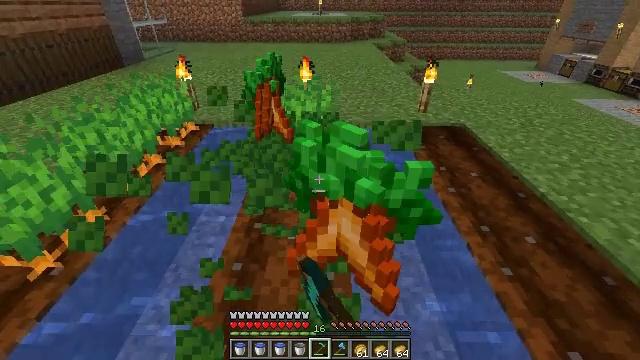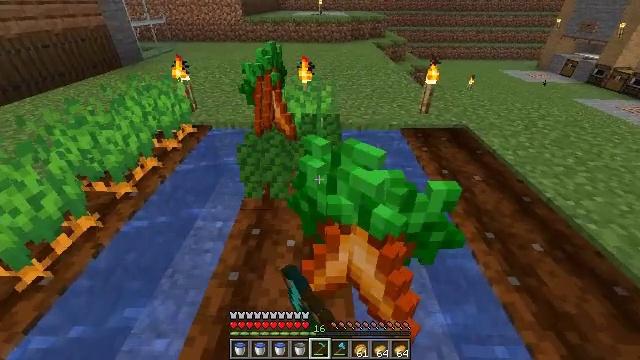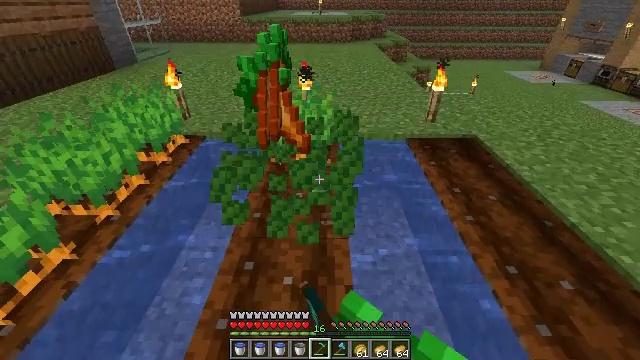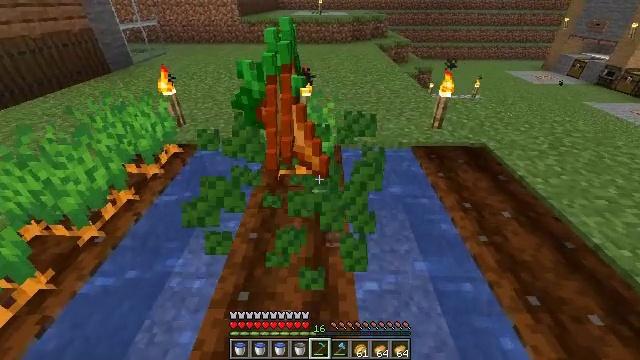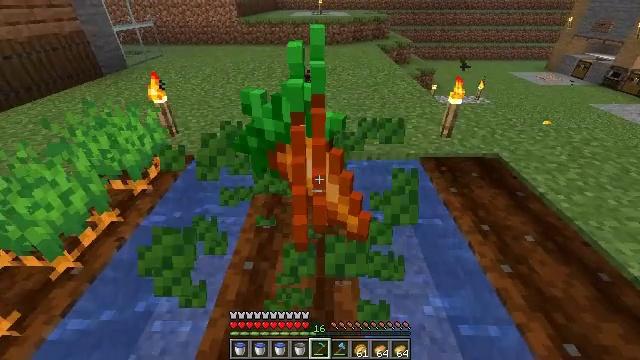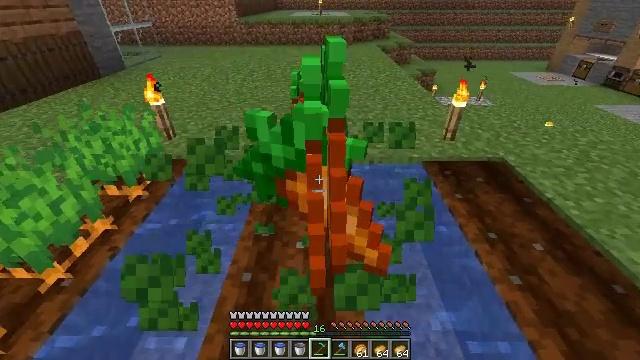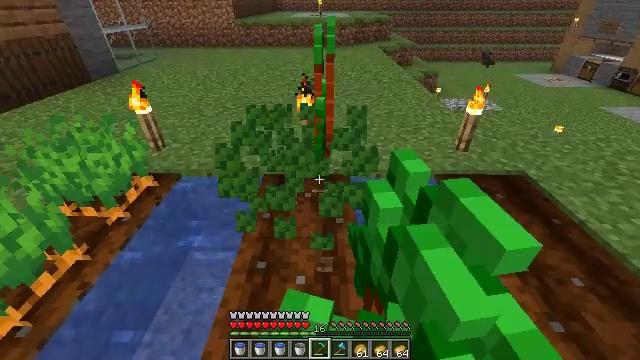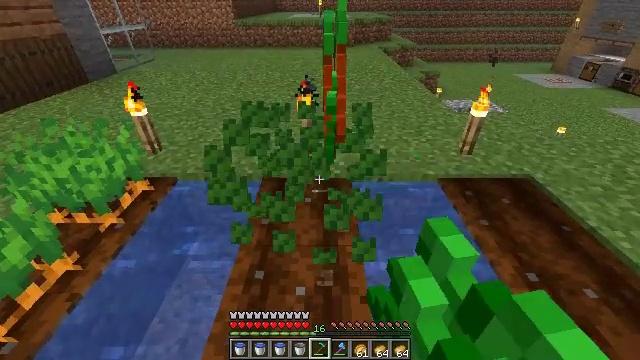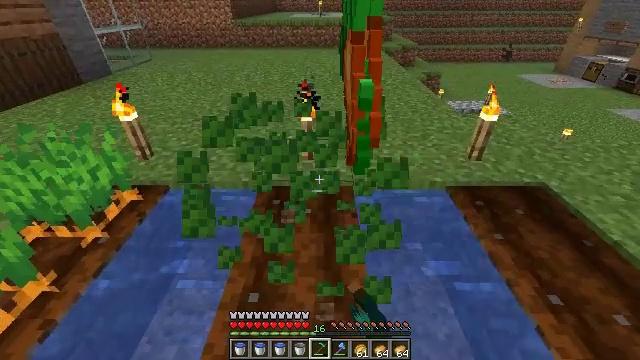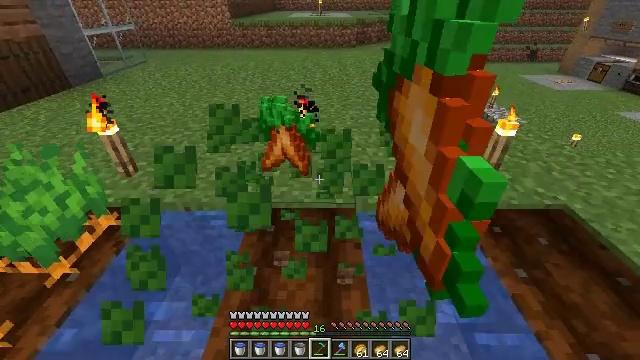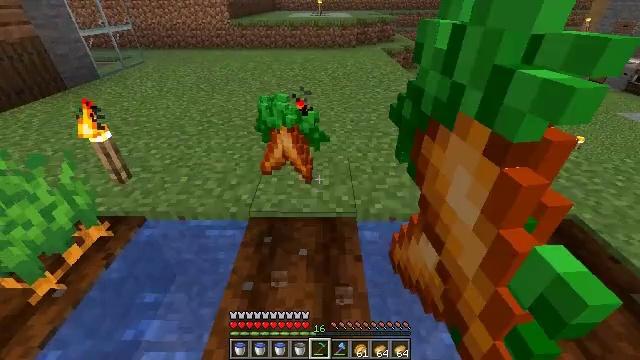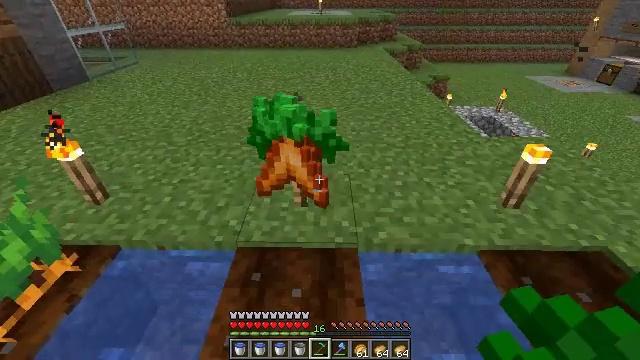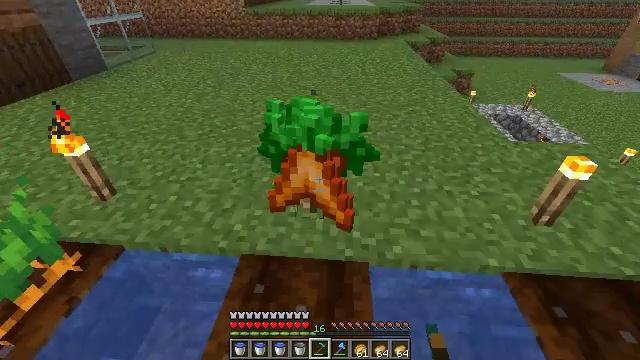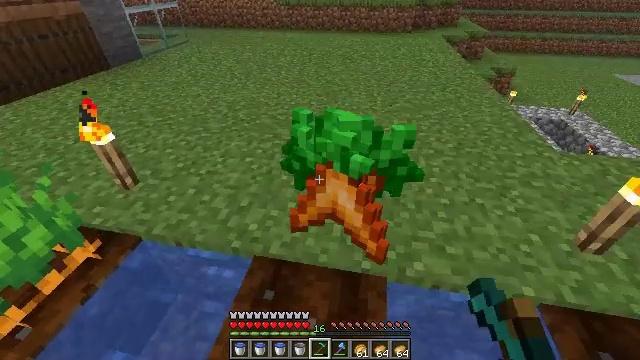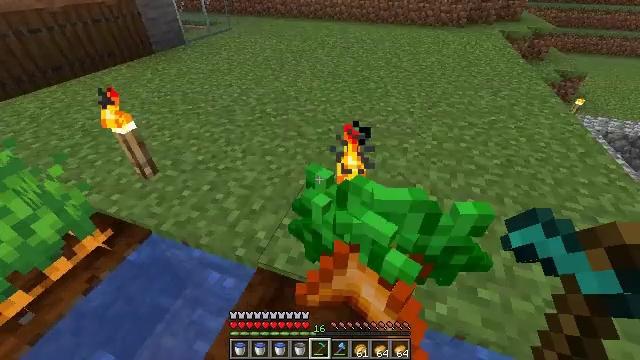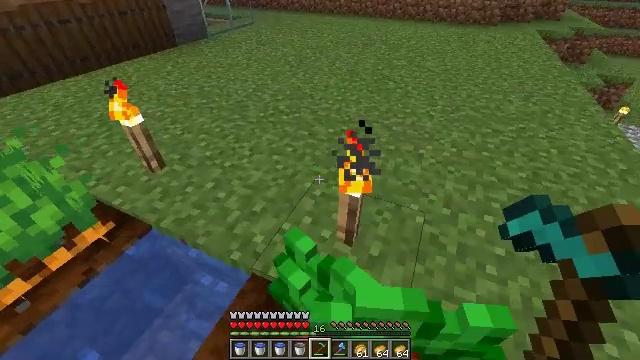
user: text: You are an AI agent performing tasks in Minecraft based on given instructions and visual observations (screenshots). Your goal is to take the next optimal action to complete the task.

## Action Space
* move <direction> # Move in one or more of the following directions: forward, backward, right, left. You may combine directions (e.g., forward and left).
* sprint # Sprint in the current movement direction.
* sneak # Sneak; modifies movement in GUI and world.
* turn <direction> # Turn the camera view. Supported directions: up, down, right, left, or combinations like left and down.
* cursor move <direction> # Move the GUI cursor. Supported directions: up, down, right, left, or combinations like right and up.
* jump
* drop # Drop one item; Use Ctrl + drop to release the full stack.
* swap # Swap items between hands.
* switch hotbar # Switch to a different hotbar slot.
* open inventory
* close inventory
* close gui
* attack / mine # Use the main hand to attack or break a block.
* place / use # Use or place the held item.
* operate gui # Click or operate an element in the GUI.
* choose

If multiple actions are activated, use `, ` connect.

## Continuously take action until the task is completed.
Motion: motion action
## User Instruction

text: Retrieve carrots by attacking the plant.
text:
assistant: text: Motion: move forward, attack / mine
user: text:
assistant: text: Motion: move forward
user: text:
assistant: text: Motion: move forward, attack / mine
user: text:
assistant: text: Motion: move forward, attack / mine
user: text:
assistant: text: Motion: move forward, attack / mine
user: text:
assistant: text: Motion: move forward
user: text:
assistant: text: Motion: move forward, attack / mine
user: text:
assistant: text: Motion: move forward, attack / mine
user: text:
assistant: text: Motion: move forward
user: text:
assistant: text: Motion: move forward
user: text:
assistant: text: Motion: move forward
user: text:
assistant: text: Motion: move forward, turn left and down
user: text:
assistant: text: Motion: move forward, turn left and down
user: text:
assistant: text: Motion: move forward and move right, turn left and down
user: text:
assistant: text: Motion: move forward and move right, turn left
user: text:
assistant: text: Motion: move forward and move right, turn left and down
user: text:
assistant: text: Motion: move forward and move right, turn left
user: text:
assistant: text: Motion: move forward and move right, turn left
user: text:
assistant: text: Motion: move forward and move right, turn left
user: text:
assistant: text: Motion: move forward and move right, turn left
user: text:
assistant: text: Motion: move forward and move right, turn left
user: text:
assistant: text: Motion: move forward and move right, turn left
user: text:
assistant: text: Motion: move forward and move right, turn left
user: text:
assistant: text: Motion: move forward and move right, turn left
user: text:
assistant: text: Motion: move forward and move right, turn left
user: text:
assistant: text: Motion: move forward and move right, turn left
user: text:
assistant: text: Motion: move forward and move right, turn left
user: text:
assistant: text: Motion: move forward and move right, turn left
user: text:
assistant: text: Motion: move forward and move right, turn left
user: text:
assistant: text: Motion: move forward and move right, turn left